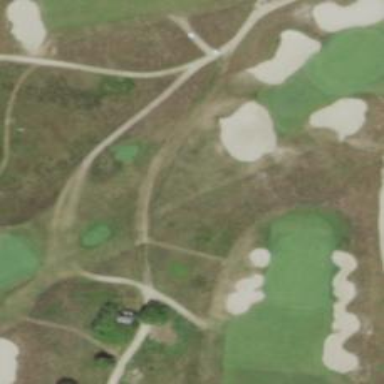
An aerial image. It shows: Path for both road and golf.